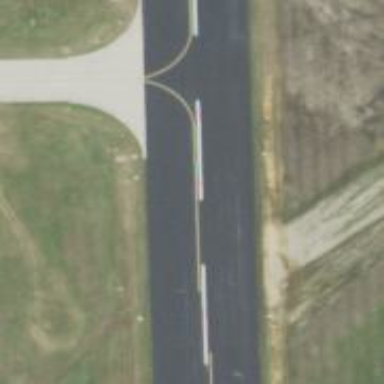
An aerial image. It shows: Image of taxiway at airport.